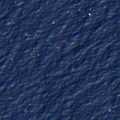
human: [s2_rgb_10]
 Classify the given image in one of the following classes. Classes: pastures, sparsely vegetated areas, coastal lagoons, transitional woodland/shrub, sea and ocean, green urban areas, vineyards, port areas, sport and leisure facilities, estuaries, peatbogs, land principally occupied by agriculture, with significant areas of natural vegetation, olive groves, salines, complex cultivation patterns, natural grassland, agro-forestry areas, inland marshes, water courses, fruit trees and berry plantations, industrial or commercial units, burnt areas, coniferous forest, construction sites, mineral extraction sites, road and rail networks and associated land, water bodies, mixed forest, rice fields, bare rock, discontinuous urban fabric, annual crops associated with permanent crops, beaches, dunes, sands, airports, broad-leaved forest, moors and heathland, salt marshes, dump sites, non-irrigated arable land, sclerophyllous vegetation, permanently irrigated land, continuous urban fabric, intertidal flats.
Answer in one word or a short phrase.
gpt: sea and ocean